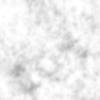
Label: no_change